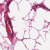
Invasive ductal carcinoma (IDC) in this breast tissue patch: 0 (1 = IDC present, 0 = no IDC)